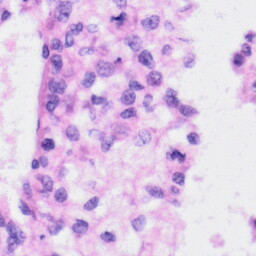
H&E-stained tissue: Liver